Aerial crown-view tile of a tropical tree (Barro Colorado Island, Panama), acquired 20250915:
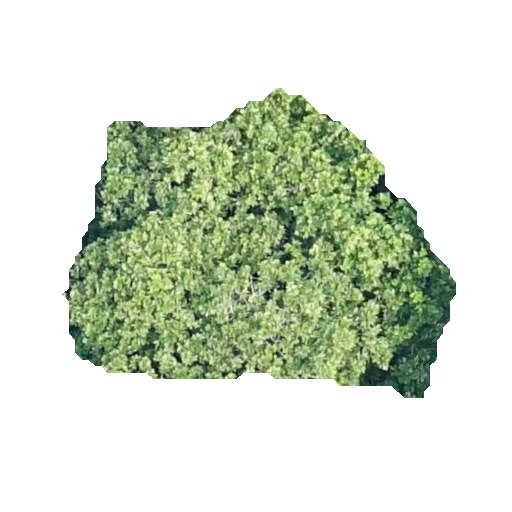
Species: Anacardium excelsum
GBIF accepted scientific name: Anacardium excelsum
Crown area: 123.892 m²